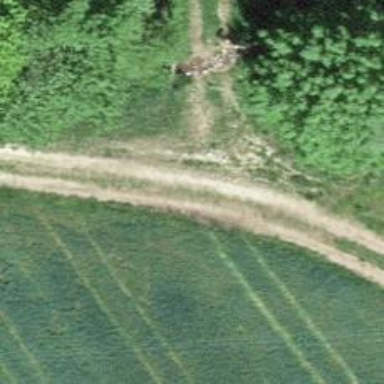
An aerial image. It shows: Grass track road with grade 5 tracktype.